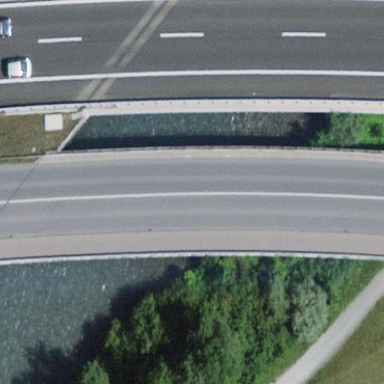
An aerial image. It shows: Man-made bridge.